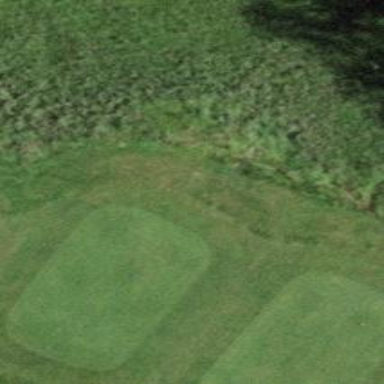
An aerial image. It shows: Grass area designated as golf tee.